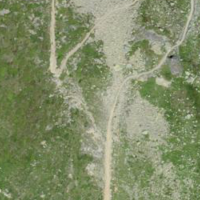
EUNIS habitat code: 26
Species observed at this site:
Achillea erba-rotta
Silene acaulis